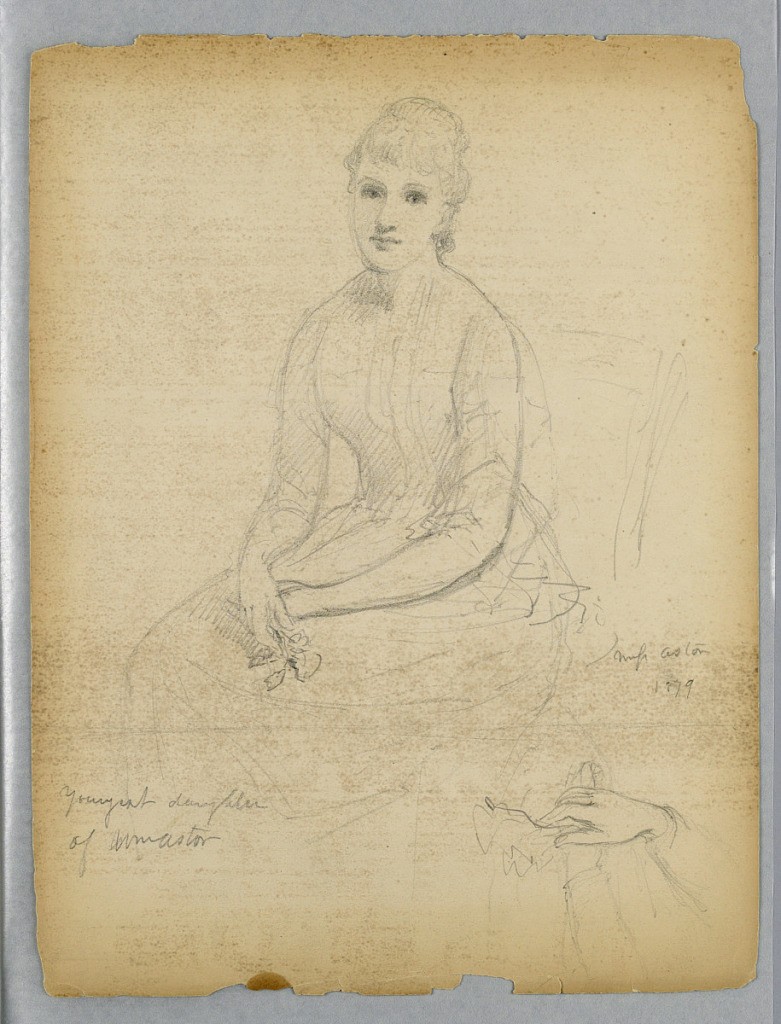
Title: Sketch for Portrait of the Youngest Daughter of William Astor
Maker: Daniel Huntington, American, 1816–1906
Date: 1879
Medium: Graphite on cream wove paper
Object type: Drawing
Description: Girl seated, turned slightly left, her head facing frontally. Her hands in her lap and a few flowers, repeated at lower right. Verso: Mt. Lafayette, N.H., center, with ridges around. Notes below, including: Franconia Range from Littleton.